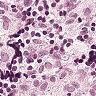
Metastatic tissue present: no